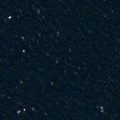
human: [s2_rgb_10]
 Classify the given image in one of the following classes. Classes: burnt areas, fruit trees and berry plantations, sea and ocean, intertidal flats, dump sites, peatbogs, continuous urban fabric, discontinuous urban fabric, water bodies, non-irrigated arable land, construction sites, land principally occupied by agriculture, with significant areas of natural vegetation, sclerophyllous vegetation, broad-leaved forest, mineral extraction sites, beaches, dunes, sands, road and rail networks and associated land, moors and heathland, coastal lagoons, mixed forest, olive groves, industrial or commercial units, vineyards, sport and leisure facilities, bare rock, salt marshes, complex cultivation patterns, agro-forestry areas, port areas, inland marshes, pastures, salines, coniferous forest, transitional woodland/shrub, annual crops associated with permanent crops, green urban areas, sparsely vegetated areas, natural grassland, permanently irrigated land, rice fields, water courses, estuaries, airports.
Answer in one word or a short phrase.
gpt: sea and ocean